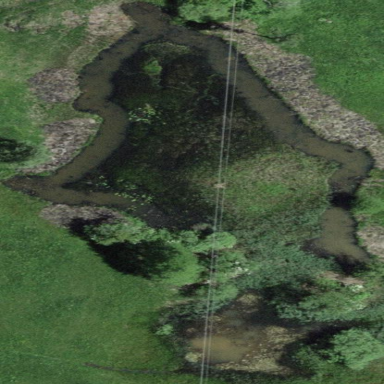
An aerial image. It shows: Peaceful pond surrounded by nature.